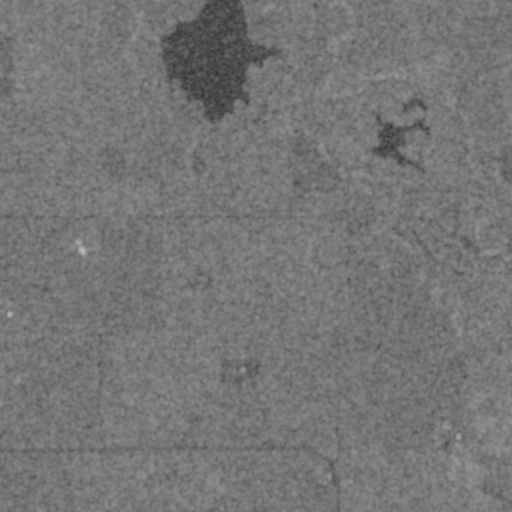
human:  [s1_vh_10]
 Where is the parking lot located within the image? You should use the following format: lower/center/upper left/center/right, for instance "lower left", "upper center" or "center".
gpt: The parking lot is located in the center right of the image.
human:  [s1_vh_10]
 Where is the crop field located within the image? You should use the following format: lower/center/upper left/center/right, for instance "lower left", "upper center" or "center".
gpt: There is no crop field in the image.

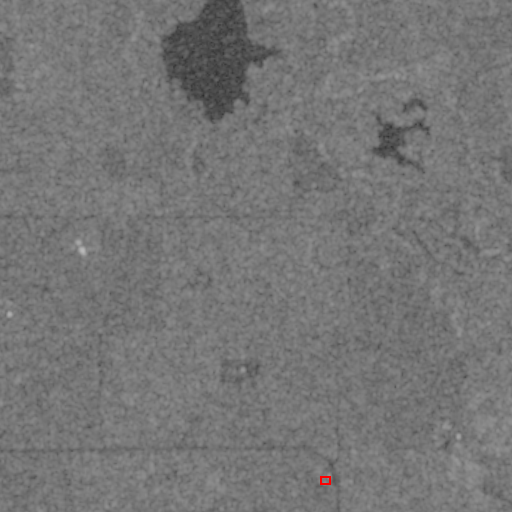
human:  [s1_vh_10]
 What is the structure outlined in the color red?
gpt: The structure outlined in red is a building.
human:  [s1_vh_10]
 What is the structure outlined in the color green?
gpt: There is no green outline.